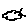
Label: cloud